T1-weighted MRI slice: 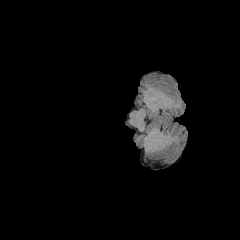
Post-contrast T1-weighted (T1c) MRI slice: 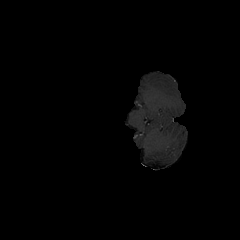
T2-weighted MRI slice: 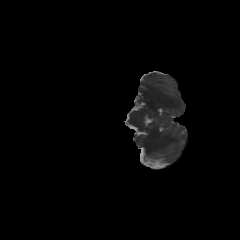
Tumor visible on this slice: no